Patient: sex F, age 74
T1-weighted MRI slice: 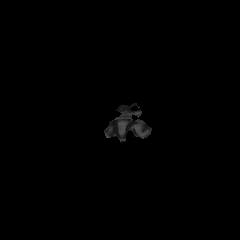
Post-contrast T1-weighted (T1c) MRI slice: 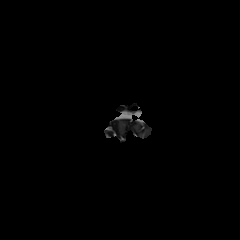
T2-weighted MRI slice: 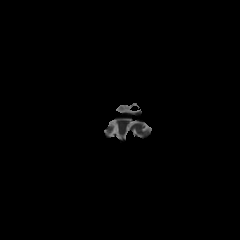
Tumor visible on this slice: no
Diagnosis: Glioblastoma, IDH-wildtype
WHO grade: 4